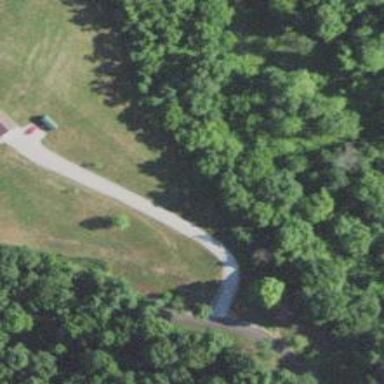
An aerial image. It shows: Driveway leading to service road.